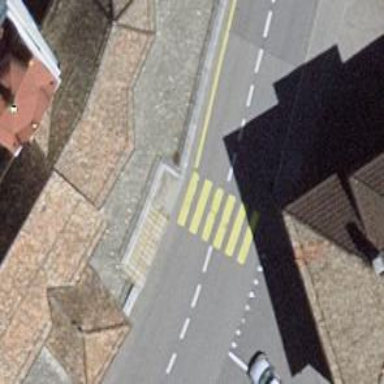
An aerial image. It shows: Uncontrolled zebra crossing on the road.